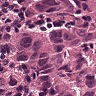
Metastatic tissue present: yes